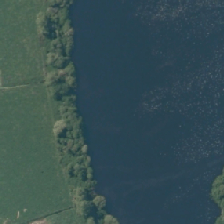
Land cover: lake_pond